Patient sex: F
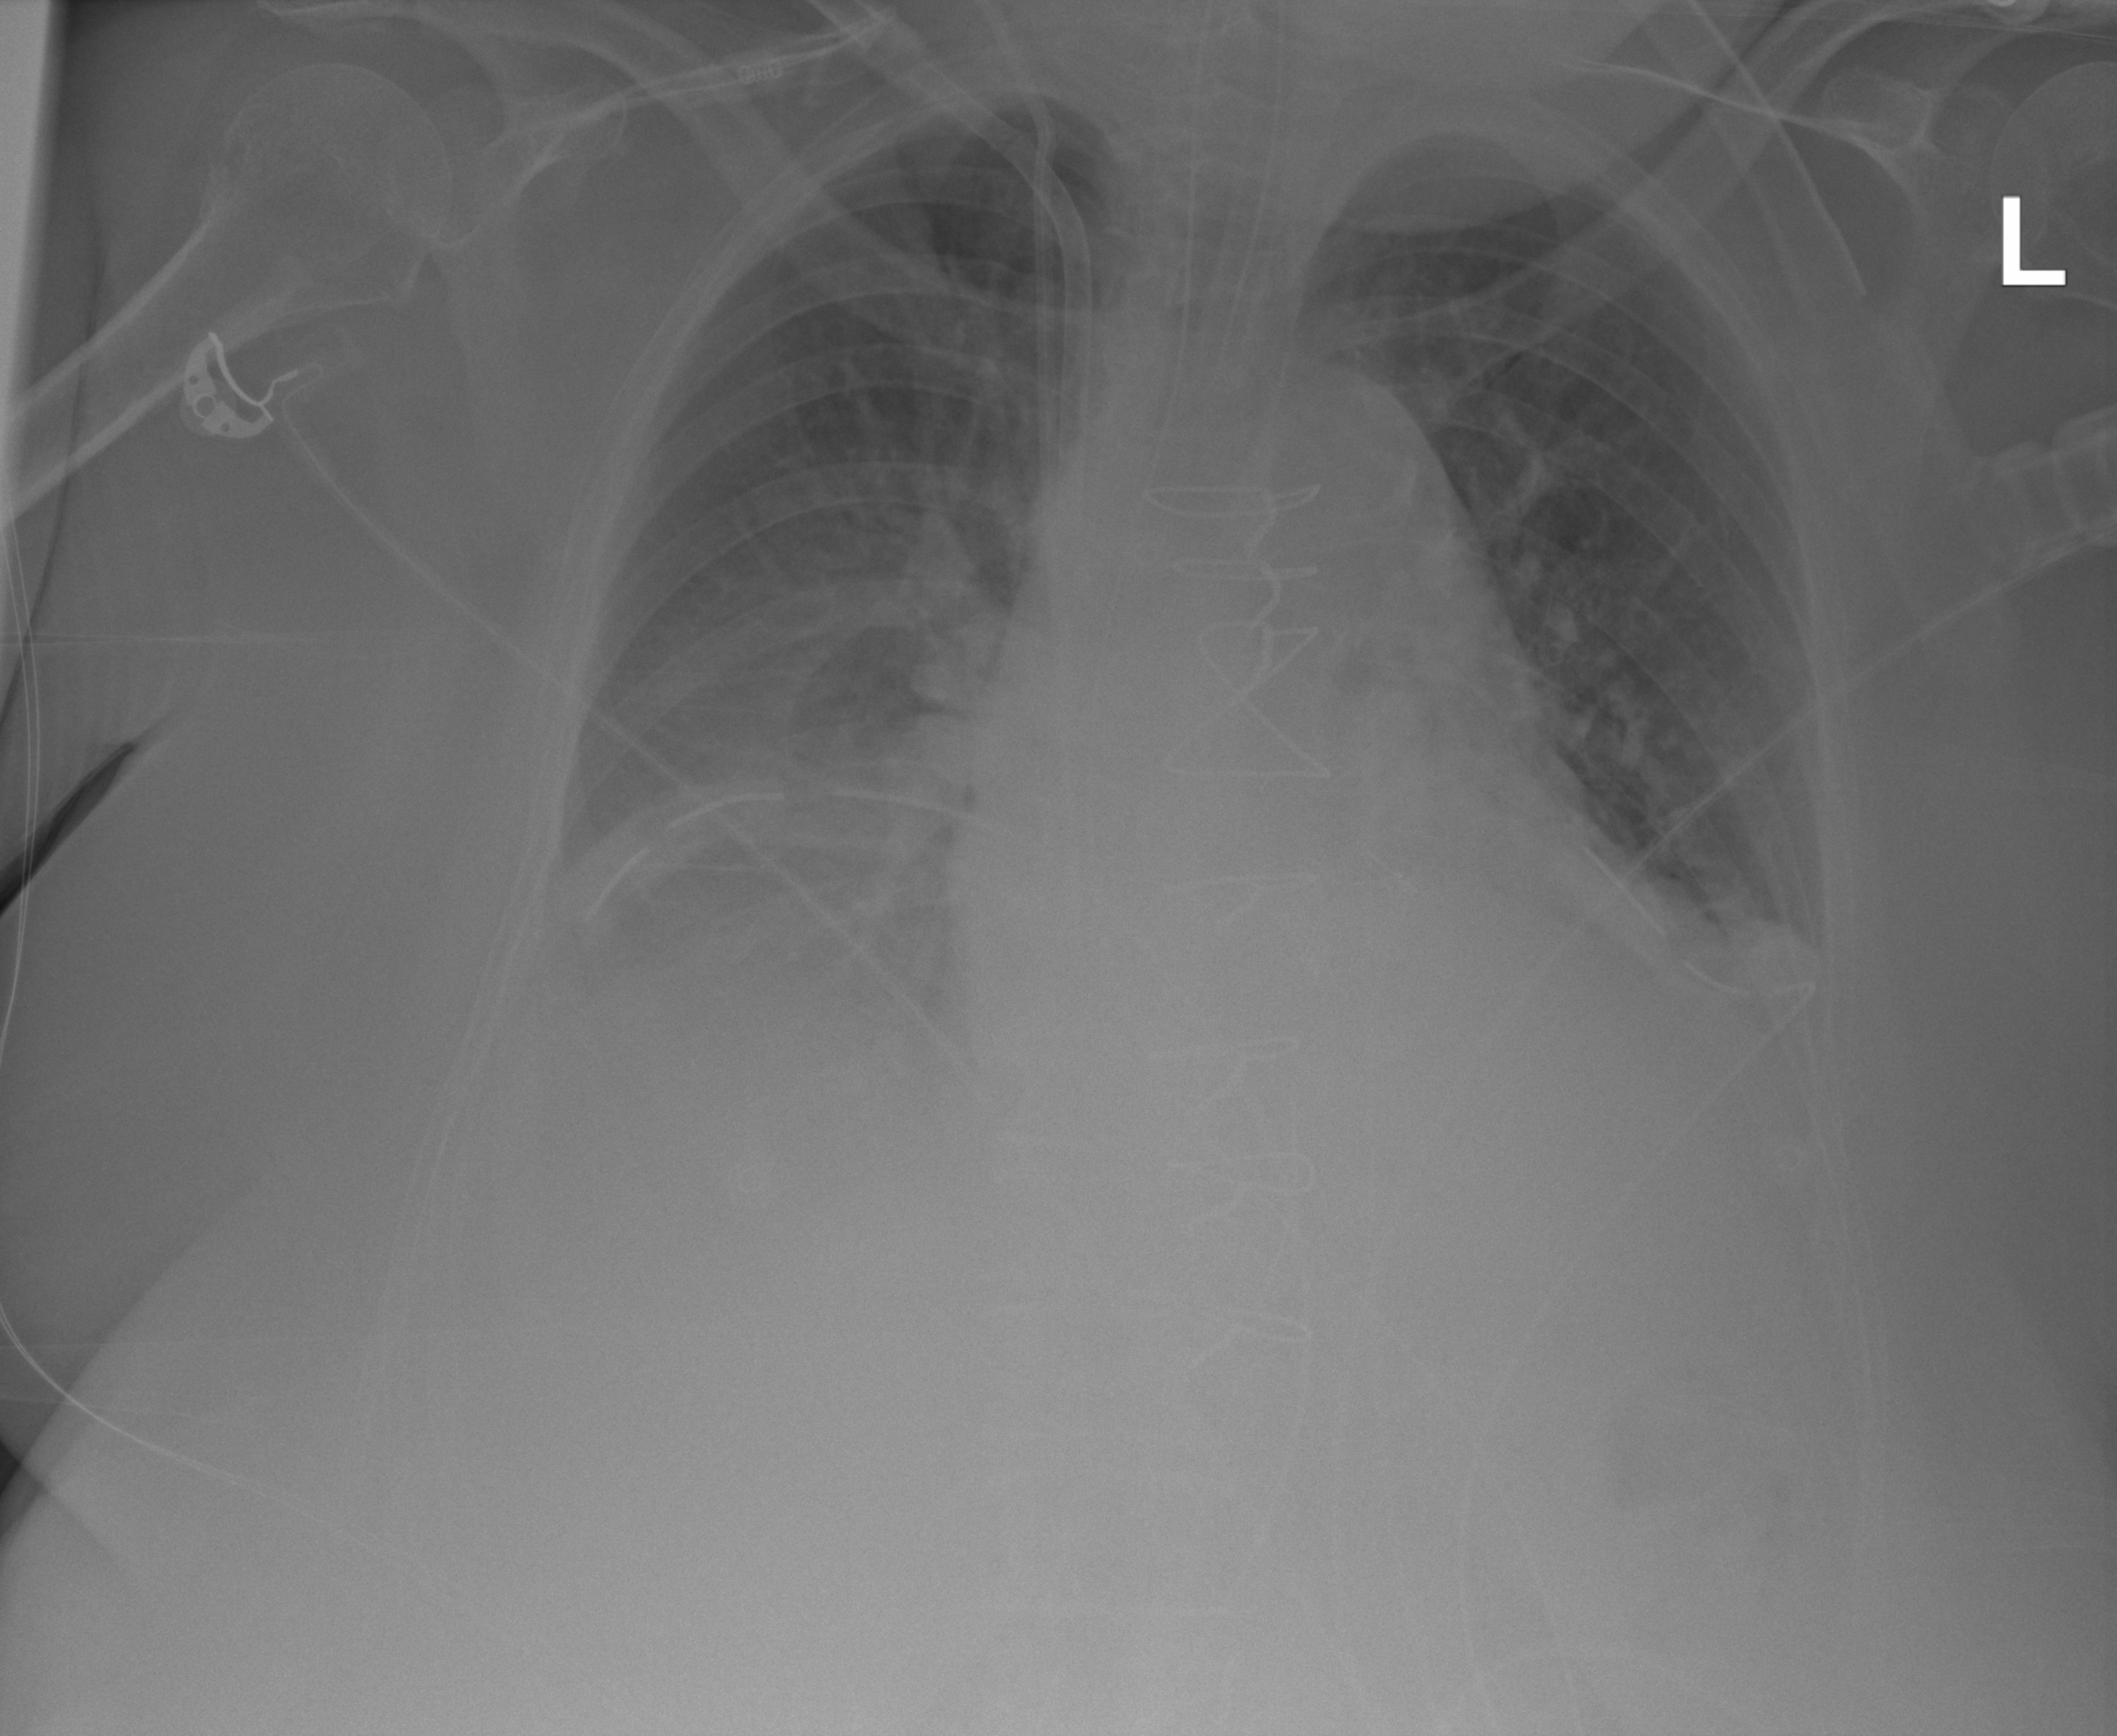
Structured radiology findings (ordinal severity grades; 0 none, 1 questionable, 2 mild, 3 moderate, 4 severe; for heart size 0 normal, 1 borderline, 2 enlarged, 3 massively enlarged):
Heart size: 2
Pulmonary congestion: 2
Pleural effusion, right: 2
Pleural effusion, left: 3
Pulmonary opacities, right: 1
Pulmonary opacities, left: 1
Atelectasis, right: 2
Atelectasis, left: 2